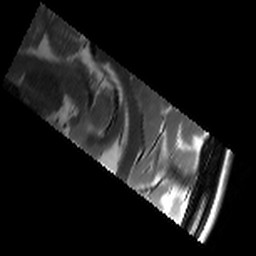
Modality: T2w
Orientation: sagittal
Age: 19
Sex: female
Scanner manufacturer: siemens
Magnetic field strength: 3 T
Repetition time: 8.02 s
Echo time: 0.08 s